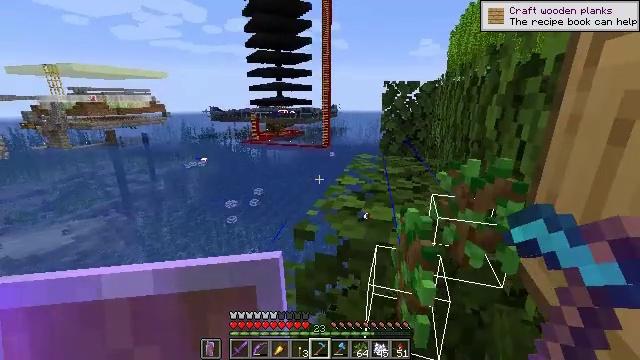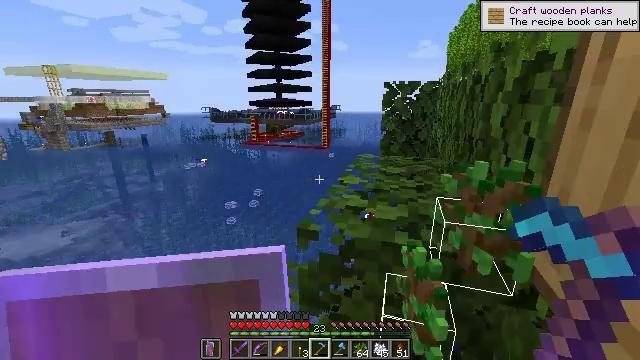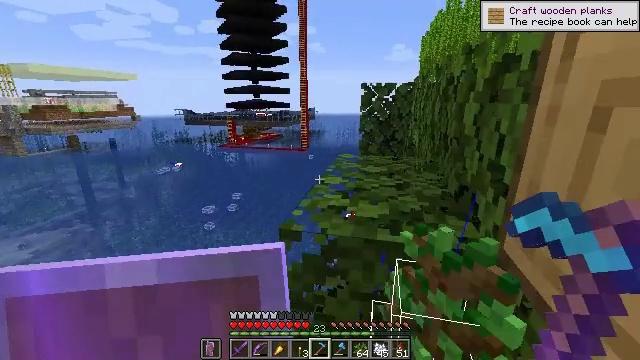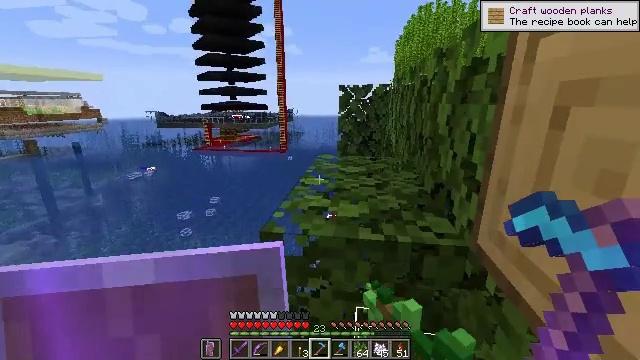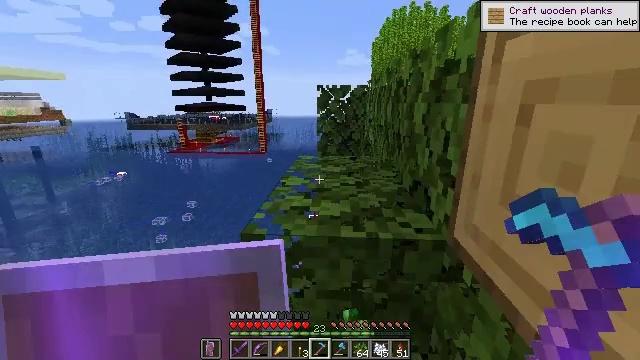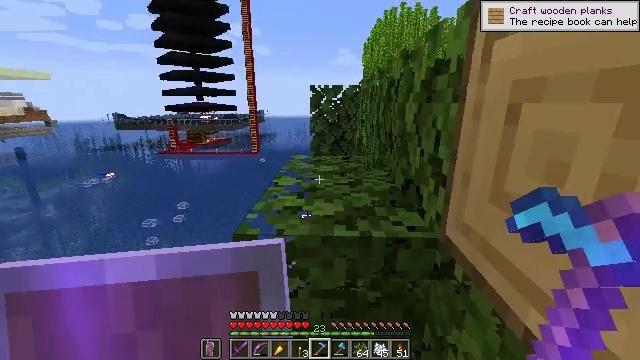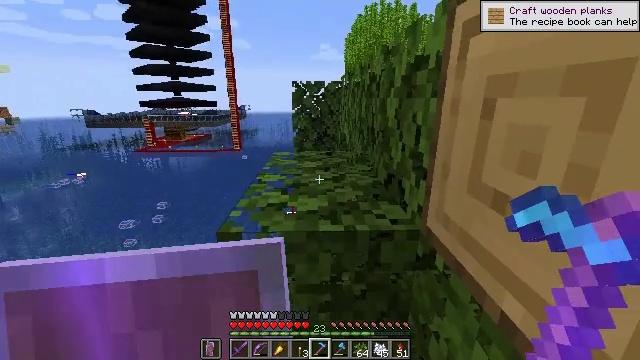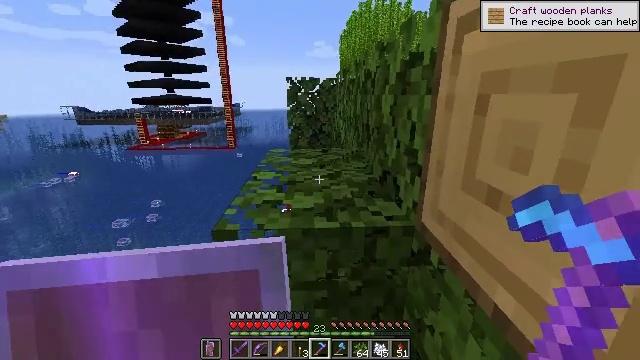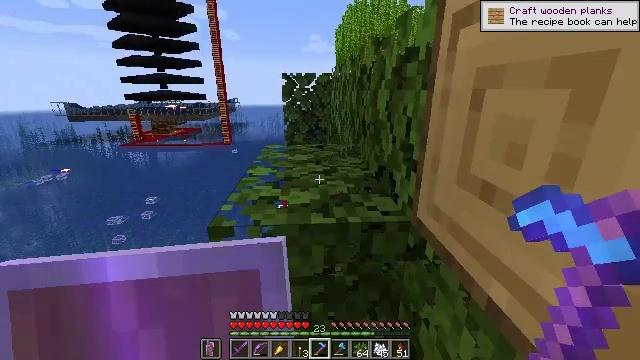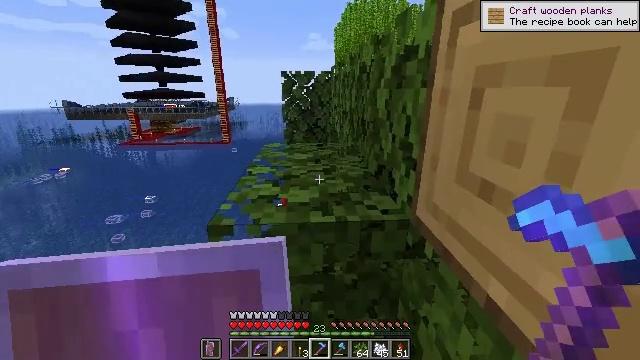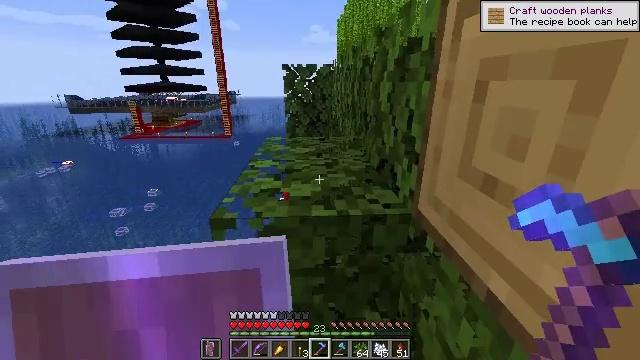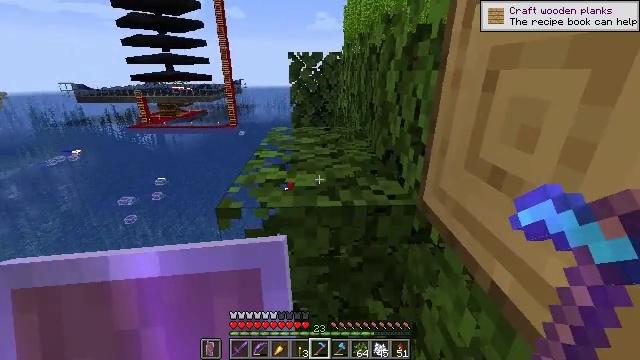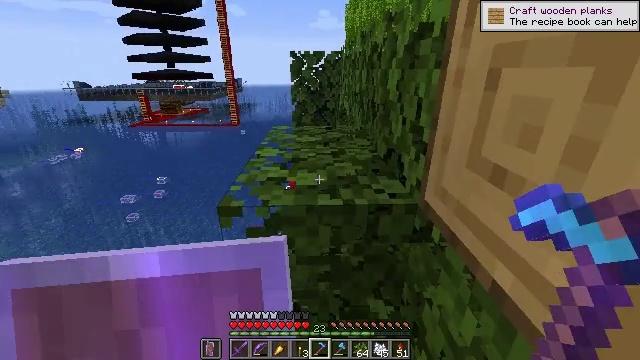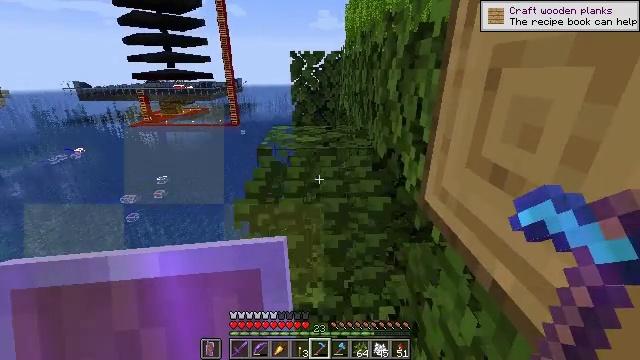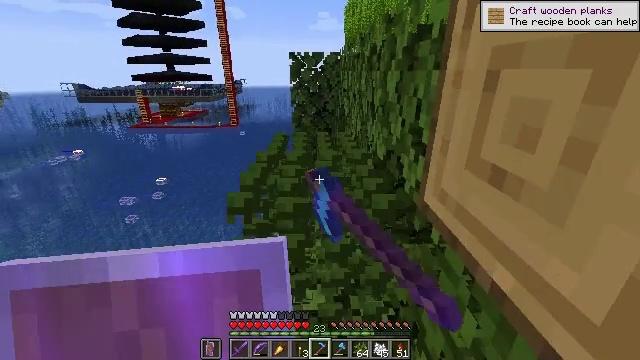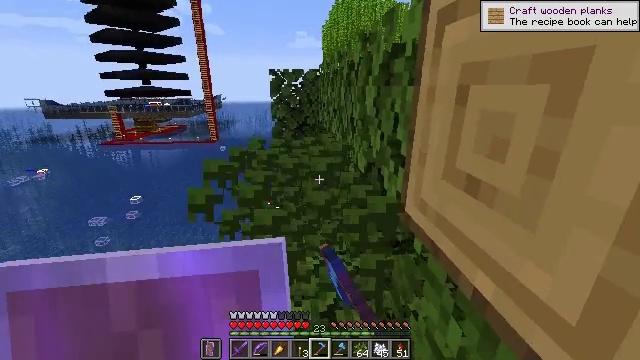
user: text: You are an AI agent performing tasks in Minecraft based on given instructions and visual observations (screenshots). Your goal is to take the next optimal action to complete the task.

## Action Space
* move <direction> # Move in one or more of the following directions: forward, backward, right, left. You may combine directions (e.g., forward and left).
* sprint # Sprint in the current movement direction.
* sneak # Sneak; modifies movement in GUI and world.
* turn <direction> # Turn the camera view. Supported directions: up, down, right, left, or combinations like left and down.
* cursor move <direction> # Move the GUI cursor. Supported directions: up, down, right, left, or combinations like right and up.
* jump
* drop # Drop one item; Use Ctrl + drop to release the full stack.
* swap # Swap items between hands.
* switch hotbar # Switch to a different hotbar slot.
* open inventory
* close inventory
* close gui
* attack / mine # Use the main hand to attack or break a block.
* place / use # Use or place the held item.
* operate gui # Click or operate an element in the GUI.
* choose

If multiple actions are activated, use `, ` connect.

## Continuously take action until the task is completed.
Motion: motion action
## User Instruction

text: Trim the tree by mining oak leaves.
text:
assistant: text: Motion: attack / mine
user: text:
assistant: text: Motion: turn right
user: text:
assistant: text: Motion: turn right
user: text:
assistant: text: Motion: turn right
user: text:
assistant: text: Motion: turn right
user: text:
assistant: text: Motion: turn right
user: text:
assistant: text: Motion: turn right
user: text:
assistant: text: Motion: no_op
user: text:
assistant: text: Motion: no_op
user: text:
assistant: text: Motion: turn down
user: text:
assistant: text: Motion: turn left and down
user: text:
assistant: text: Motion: no_op
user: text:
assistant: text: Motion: attack / mine
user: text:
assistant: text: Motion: attack / mine
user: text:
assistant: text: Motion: turn right and up, attack / mine
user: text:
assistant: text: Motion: turn right and up, attack / mine
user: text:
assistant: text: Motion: turn right and up, attack / mine
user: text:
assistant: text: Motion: turn right and up, attack / mine
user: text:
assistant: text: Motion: move forward, attack / mine
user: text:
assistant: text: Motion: move forward, attack / mine
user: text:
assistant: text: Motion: move forward, attack / mine
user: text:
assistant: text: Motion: move forward, attack / mine
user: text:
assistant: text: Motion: move forward, attack / mine
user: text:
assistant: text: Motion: move forward, attack / mine
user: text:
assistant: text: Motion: attack / mine
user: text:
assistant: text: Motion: attack / mine
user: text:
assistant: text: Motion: turn right and down, attack / mine
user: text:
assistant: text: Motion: turn right, attack / mine
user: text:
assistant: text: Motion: attack / mine
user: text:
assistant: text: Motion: turn right and up, attack / mine